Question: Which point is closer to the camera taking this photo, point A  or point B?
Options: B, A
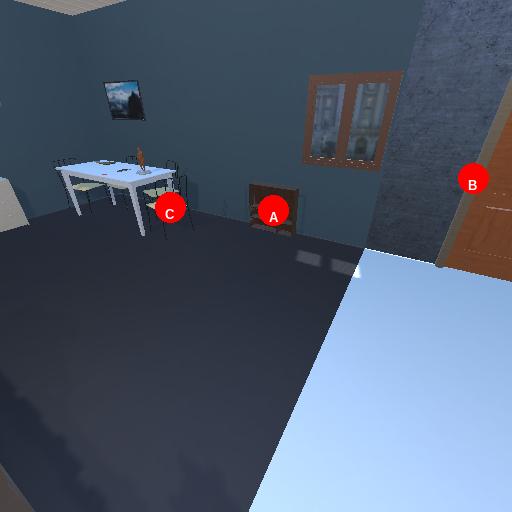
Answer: B